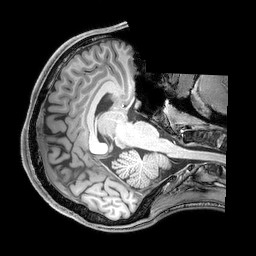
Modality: T1w
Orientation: axial